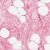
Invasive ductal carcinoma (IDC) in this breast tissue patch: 0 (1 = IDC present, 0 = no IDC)